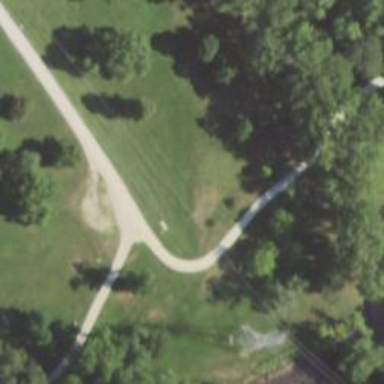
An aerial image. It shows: Hole for both regular golf and disc golf.